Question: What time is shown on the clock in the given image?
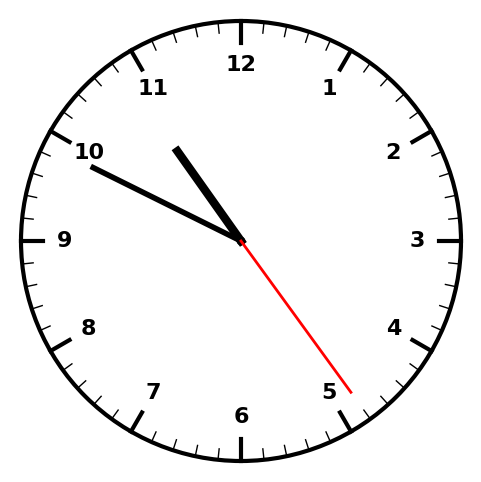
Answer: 10:49:24